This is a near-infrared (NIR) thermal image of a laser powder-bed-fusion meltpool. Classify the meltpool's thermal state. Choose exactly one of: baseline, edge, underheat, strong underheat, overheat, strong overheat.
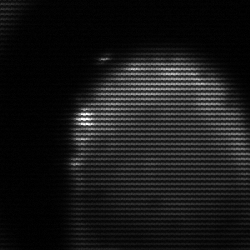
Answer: edge